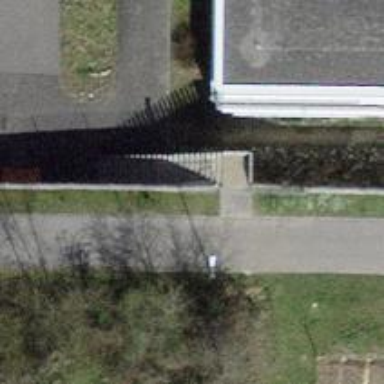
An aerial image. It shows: Concrete steps.